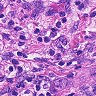
Metastatic tissue present: yes